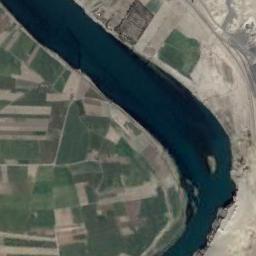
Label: river